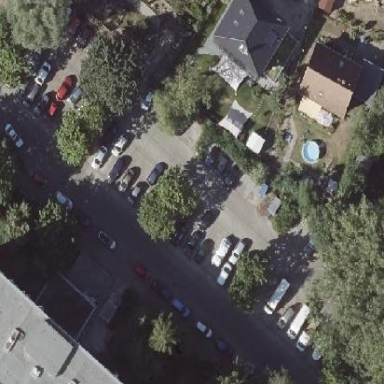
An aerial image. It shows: Parking area with concrete surface.